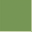
Piece: xx